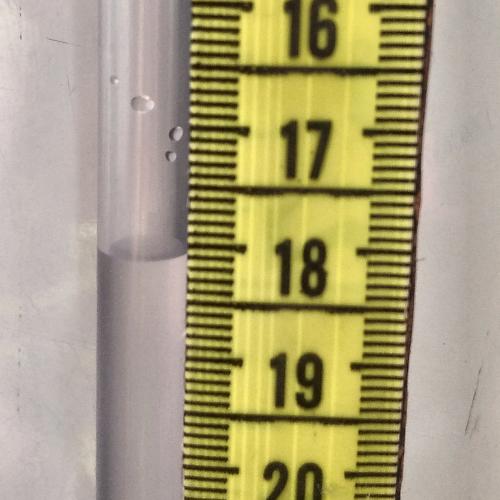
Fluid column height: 18.1 cm